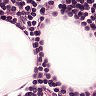
Metastatic tissue present: no